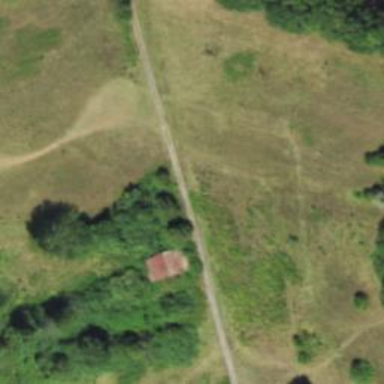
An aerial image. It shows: Driveway for service vehicles.